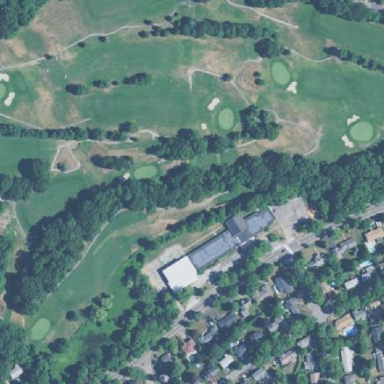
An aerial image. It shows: Golf course surrounded by greenery.